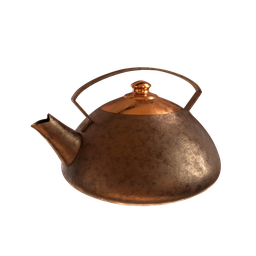
Label: tools